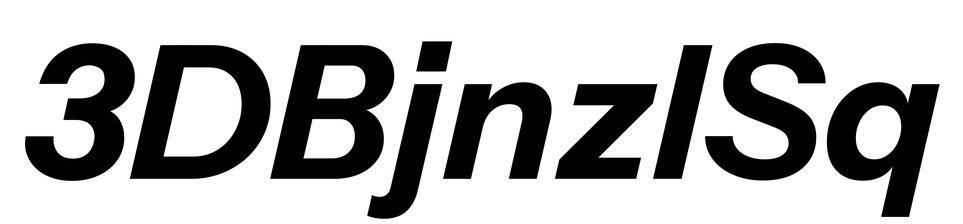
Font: InstrumentSans-Italic_Bold_Italic